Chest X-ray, PA view. Patient: 49 years old, sex M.
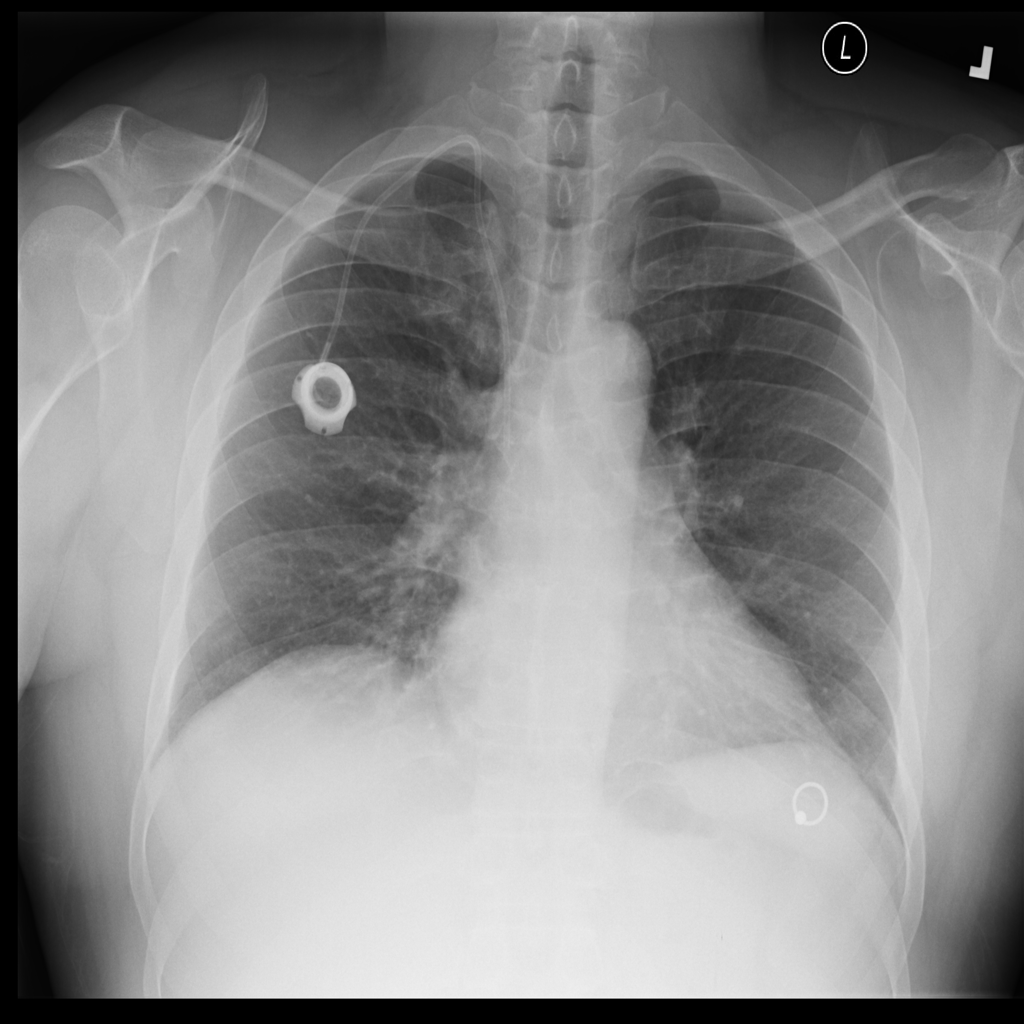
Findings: Cardiomegaly